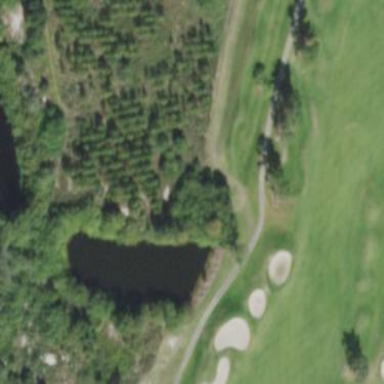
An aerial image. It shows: Grassy area designated as golf fairway.